Question: In the example below I have a dataset containing two experiments F1 and F2. A classification is performed based on F1 signal, and both F1 and F2 values are ordered accordingly. In this diagram, each facet has the same dimension although the number of rows is not the same ( class #7 contains only few elements compare to the other classes). I would like to modify the code to force row height to be the same across facets (facets would thus have various blank space below). Any hints would be greatly appreciated.
Thank you
'''
library(ggplot2)
library(reshape2)
set.seed(123)
# let's create a fake dataset
nb.experiment <- 4
n.row <- 200
n.col <- 5
nb.class <- 7
d <- matrix(round(runif(n.row * n.col),2), nc=n.col)
colnames(d) <- sprintf("%02d", 1:5)
# These strings will be the row names of each heatmap
# in the subsequent facet plot
elements <- sample(replicate(n.row/2, rawToChar(as.raw(sample(65:90, 6, replace=T)))))
# let's create a data.frame d
d <- data.frame(d,
experiment = sort(rep(c("F1","F2"), n.row/2)),
elements= elements)
# Now we split the dataset by experiments
d.split <- split(d, d$experiment)
# Now we create classes (here using hierarchical clustering )
# based on F1 experiment
dist.mat <- as.dist(1-cor(t(d.split$F1[,1:5]), method="pearson"))
hc <- hclust(dist.mat)
cuts <- cutree(hc, nb.class)
levels(cuts) <- sprintf("Class %02d", 1:nb.experiment)
# We split F1 and F2 based on classification result
for(s in names(d.split)){
d.split[[s]] <- split(d.split[[s]], cuts)
}
# Data are melt (their is perhaps a better solution...)
# in order to use the ggplot function
dm <- melt(do.call('rbind',lapply(d.split, melt)), id.var=c( "experiment", "elements", "variable", "L1"))
dm <- dm[, -5]
colnames(dm) <- c("experiment","elements", "pos", "class", "exprs")
dm$class <- as.factor(dm$class)
levels(dm$class) <- paste("Class", levels(dm$class))
# Now we plot the data
p <- ggplot(dm, aes(x = pos, y = elements, fill = exprs))
p <- p + geom_raster()
p <- p + facet_wrap(~class +experiment , scales = "free", ncol = 2)
p <- p + theme_bw()
p <- p + theme(text = element_text(size=4))
p <- p + theme(text = element_text(family = "mono", face = "bold"))
print(p)
'''

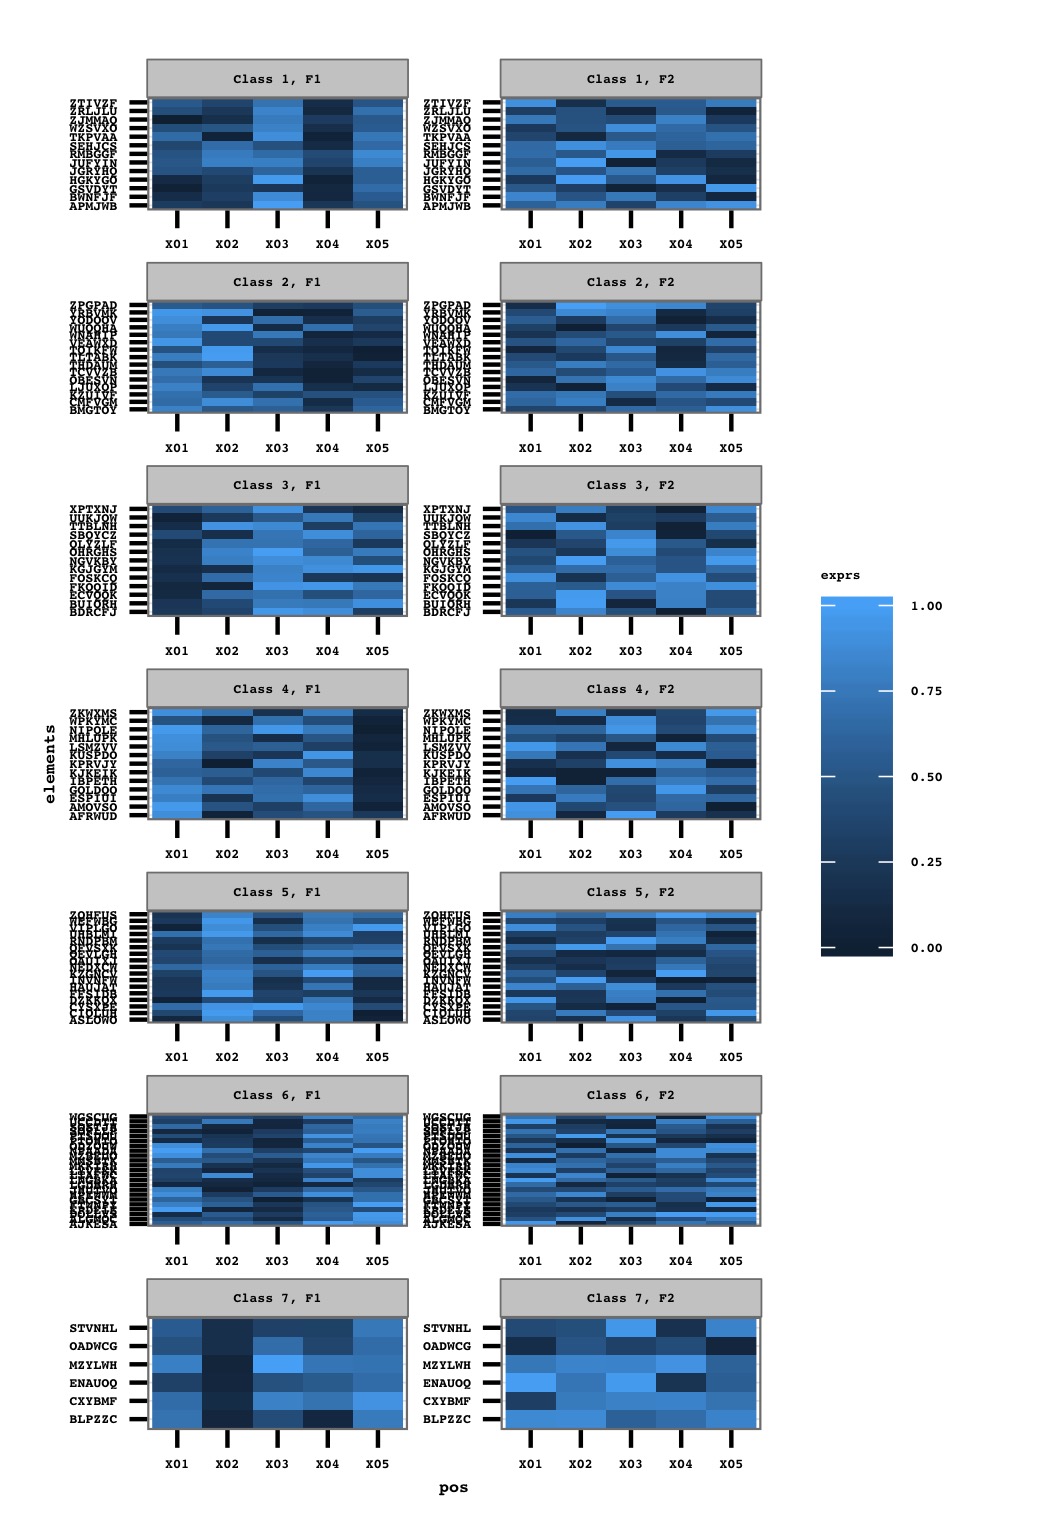
Answer: Use 'facet_grid' instead of 'facet_wrap' and set the 'space' attribute:
'''
ggplot(dm, aes(x = pos, y = elements, fill = exprs)) +
geom_raster() +
facet_grid(rowMeanClass ~ experiment , scales = "free", space = "free_y") +
theme_bw()
'''